四年级 · 算术
每种体育用品到哪个商店买便宜一些?

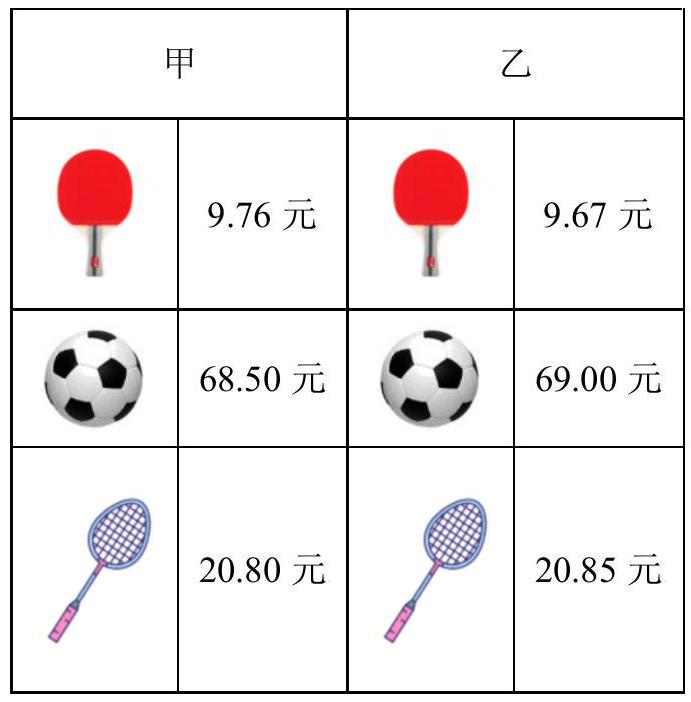
答案: 解兵兵球拍到乙商店买, 足球和羽毛球拍到甲商店买便宜。

【分析】比较两个商店体育用品价格的大小, 在价格小的商店购买便宜。

【详解】 9.76 元 $>9.67$ 元, 所以乒兵球拍在乙商店买便宜。

68.50 元 $<69.00$ 元，所以足球到甲商店买便宜。

20.80 元 $<20.85$ 元，所以羽毛球拍到甲商店买便宜。

答：乒兵球拍到乙商店头，足球和羽毛球拍到甲商店头便宜。

【点睛】熟练掌握小数大小的比较方法是解答本题的关键。